Question: How do I get a smart numbering system as shown below? Whenever I have a new table, I want the numbering to rise.
If, on the other hand, I add a row to the table, I would like to add a letter in behind the numbering.
Is this possible?

I have startet using Field Codes and Sequences, and I believe it is the way to go.
I know the numbering without the letters can be obtained by
'''
Number #{ STYLEREF 1\s}{SEQ Table \# "00"}
'''
I also know that alphabetic numbering can be made by using the lphabetic command.
I am just not sure how to combine them. Also, I would like to make cross-references to the table captions.
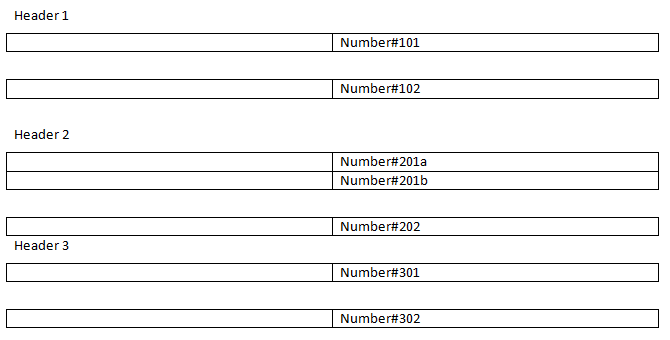
Answer: You can achieve this with Word's built-in numbering - no need to resort to a complex combination of fields that you'll need to manually update.
I'm going to outline the very complete approach...
1. On the Home tab: Paragraph/Multilevel list/Define new list style.
2. Enter a name for the style, then from the Format button choose Numbering; click More.
3. With Level 1 selected, choose the style with which you want to link the numbering (Heading 1, for example)
4. In the "Enter formatting for number" field type any text you want to have appear before or after every number. (According to your picture: Header in front of the number 1 with grey shading already in the box.)
5. Select Level 2, choose the style with which you want to link the numbering (Heading 2, for example)
6. In the "Enter formatting for number" field type in front of the number (2, grey shading): Number #00
7. From the "Include level number from" dropdown, select level 1. The number from Level 1 will be inserted between the last 0 and the grey-shaded 2.
8. If necessary, change the alignment settings (you probably don't want the indent inside the table cell?)
Now, when you apply the Heading styles the numbering will be applied automatically. If you don't like the formatting of the Heading styles you can change the style definition(s). Since you created a numbering style, you can also change these settings by going again to the Multilevel numbering dialog box, right-clicking the numbering format you created and selecting "Modify".